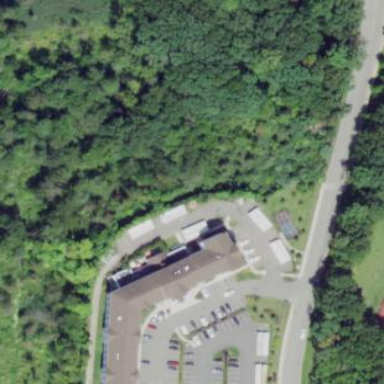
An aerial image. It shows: Hotel building.